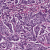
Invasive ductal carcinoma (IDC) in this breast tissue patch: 1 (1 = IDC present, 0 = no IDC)